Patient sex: M
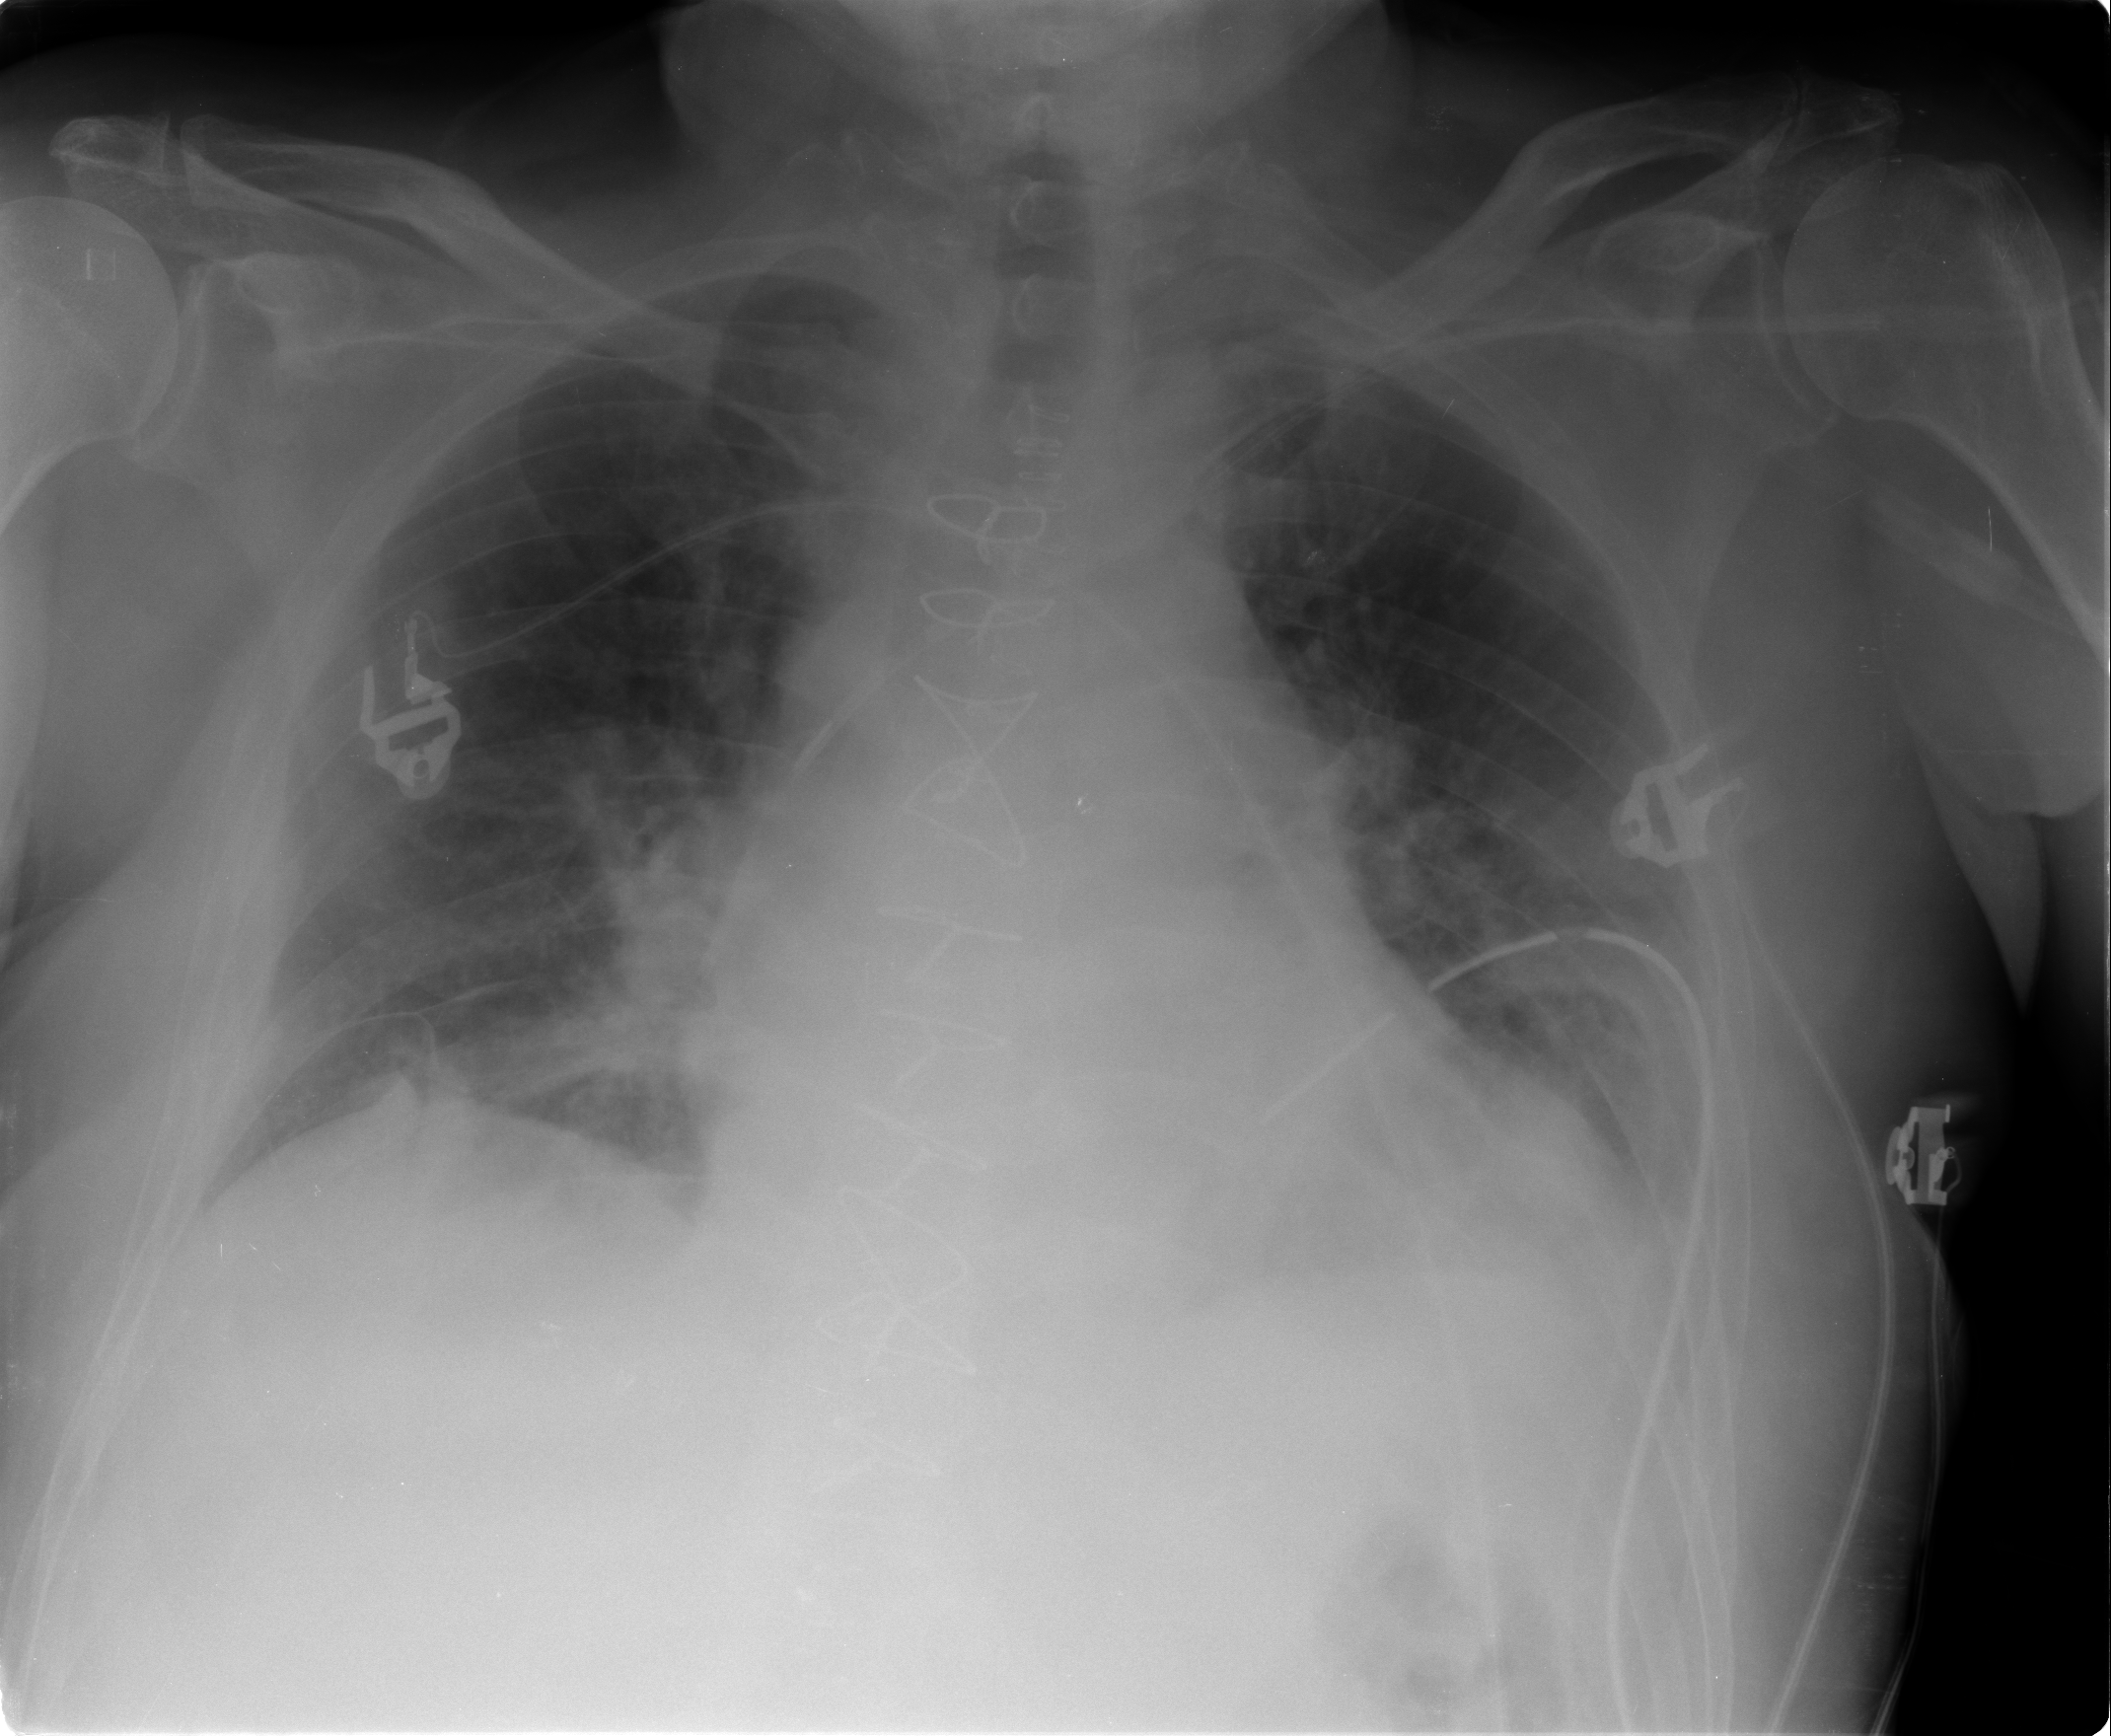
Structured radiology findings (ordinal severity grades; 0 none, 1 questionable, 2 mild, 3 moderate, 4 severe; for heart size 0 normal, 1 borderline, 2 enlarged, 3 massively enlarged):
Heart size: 2
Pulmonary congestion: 2
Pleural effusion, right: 0
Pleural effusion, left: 2
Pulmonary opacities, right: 0
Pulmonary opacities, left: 1
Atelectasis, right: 2
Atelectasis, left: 2